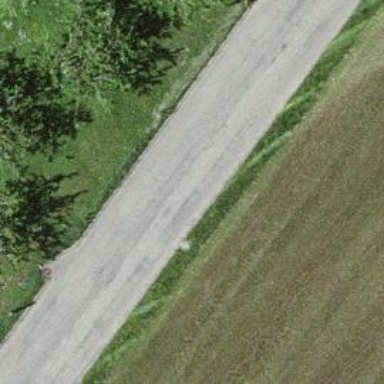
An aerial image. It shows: Paved tertiary road.